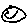
Label: smiley face